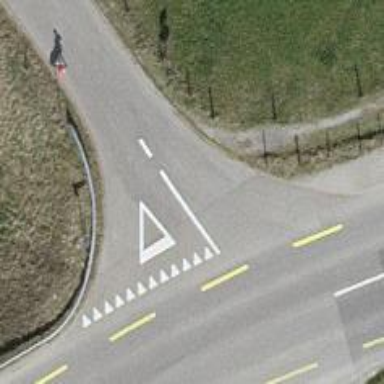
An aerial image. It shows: Road with "give way" sign.